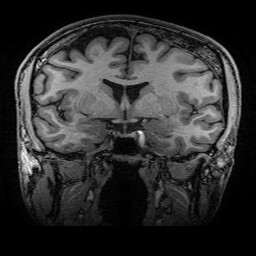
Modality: T1w
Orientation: sagittal
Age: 24
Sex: male
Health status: healthy
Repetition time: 2.53 s
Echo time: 0.0034 s